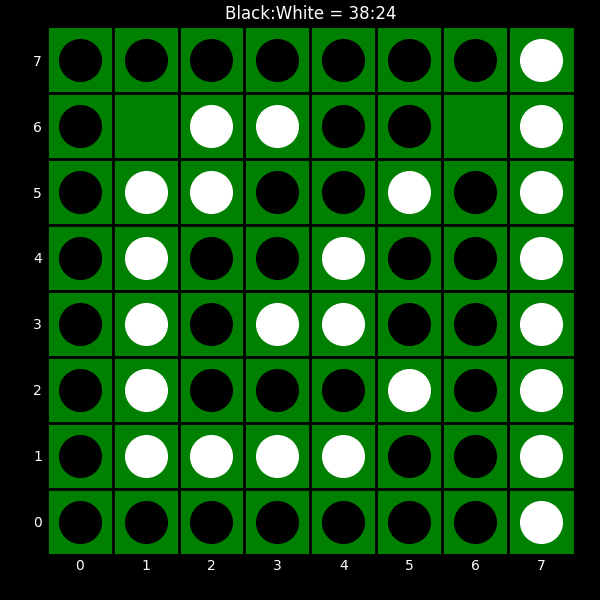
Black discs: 38
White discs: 24